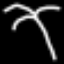
Label: palm tree